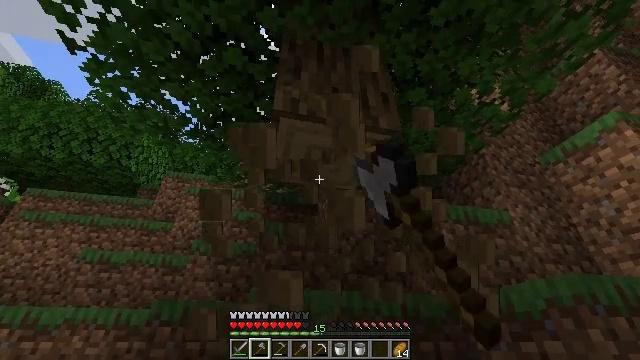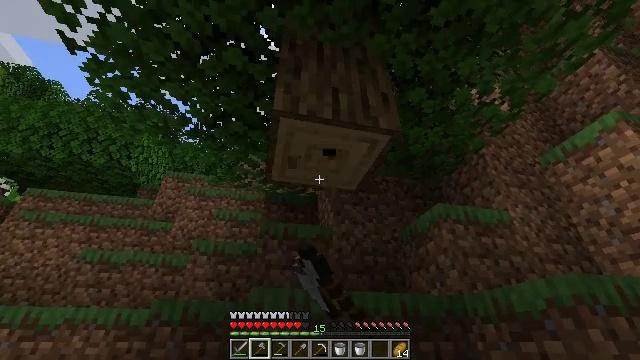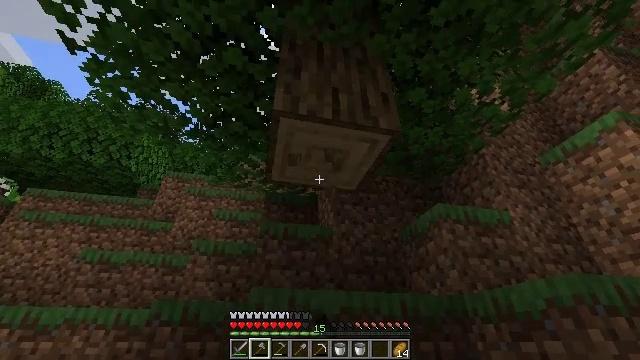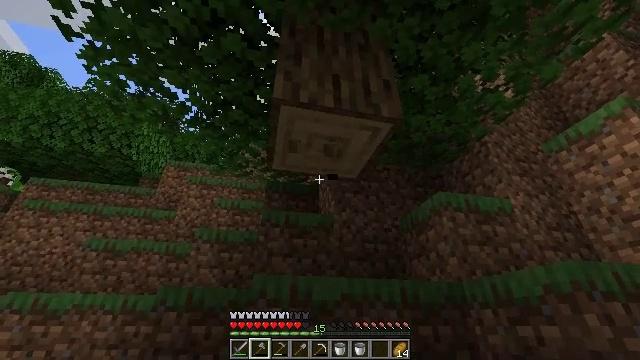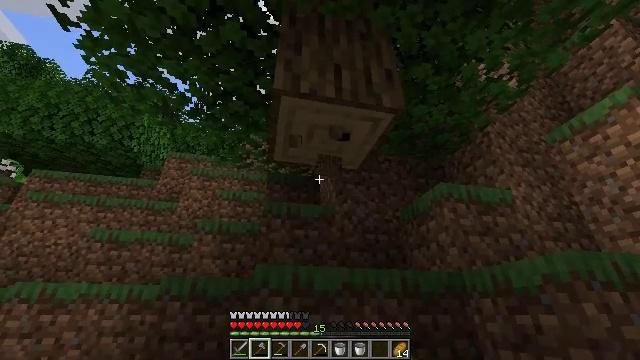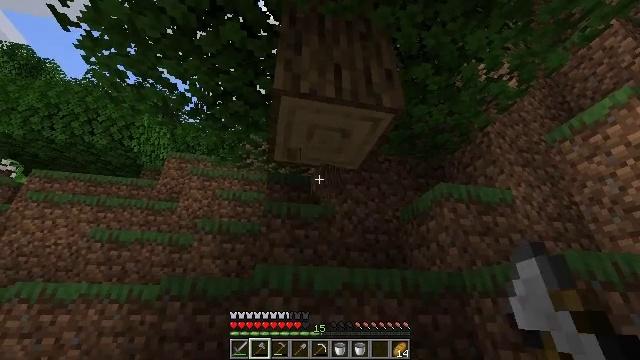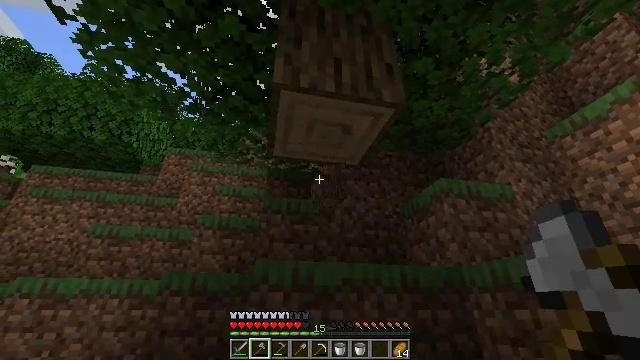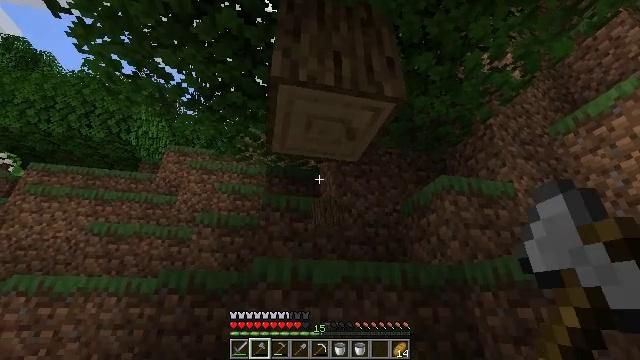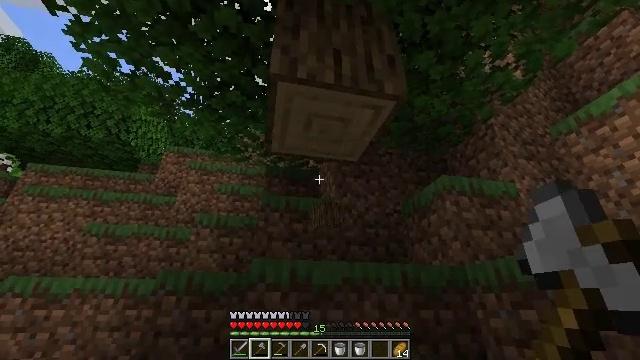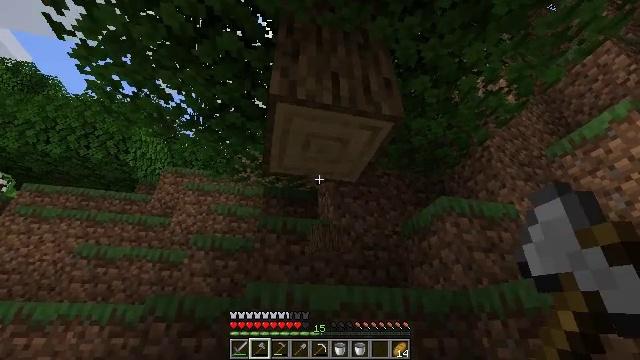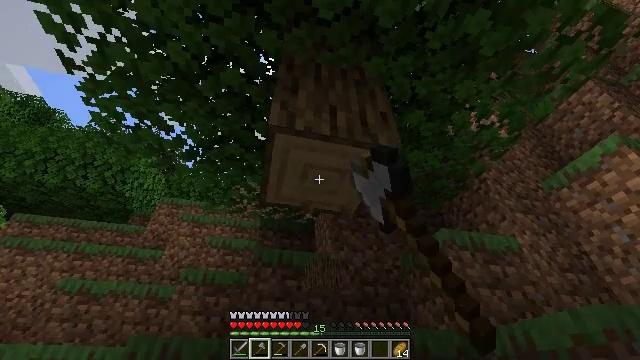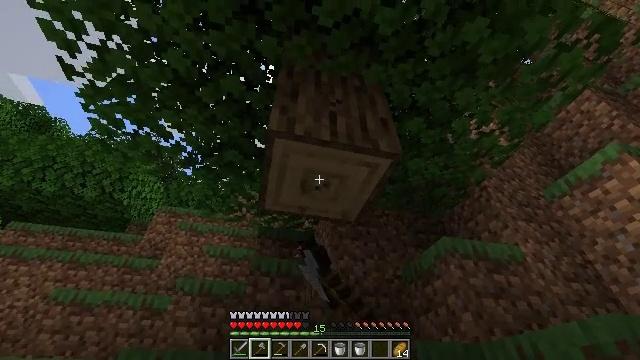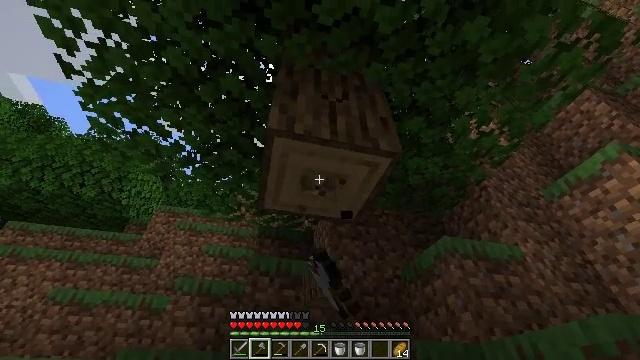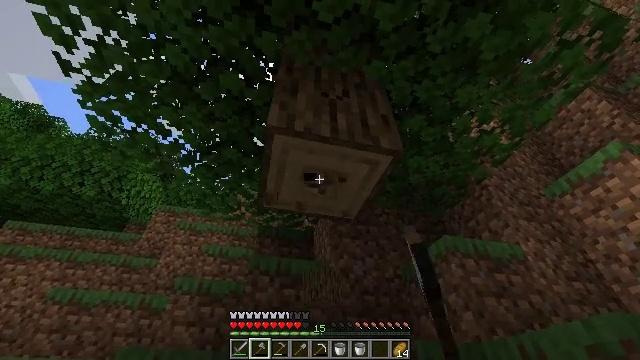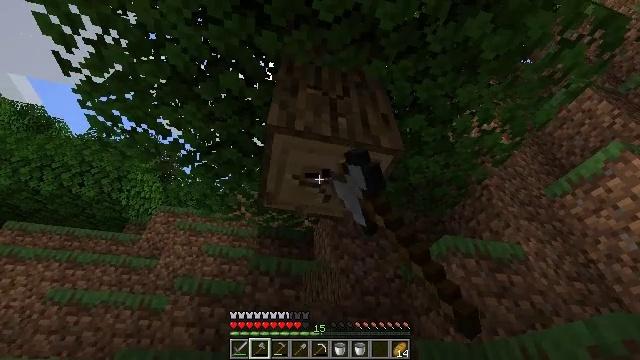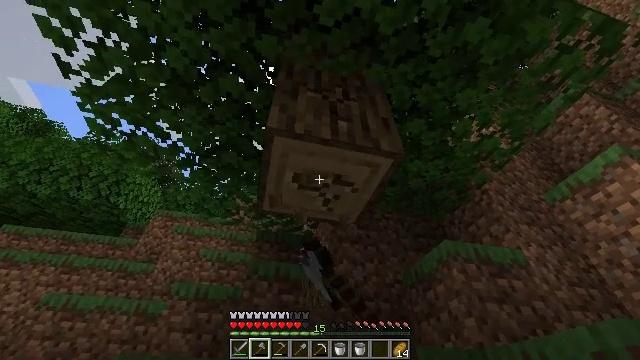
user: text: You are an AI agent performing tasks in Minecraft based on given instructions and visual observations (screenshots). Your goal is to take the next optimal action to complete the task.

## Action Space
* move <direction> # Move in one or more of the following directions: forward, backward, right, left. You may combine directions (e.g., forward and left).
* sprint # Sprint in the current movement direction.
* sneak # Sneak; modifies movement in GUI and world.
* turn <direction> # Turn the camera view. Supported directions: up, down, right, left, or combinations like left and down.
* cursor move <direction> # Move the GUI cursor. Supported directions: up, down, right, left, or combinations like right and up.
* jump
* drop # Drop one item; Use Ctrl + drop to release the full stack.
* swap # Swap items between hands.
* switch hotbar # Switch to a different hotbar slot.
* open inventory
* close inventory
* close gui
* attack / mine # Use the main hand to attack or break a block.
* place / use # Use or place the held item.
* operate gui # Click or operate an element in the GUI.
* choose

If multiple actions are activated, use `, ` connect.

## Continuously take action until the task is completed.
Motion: motion action
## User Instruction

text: Cut down the tree and harvest oak logs.
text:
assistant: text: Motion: attack / mine
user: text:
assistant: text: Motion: attack / mine
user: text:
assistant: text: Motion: turn down, attack / mine
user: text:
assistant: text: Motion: turn down, attack / mine
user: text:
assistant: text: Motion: attack / mine
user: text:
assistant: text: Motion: move forward, attack / mine
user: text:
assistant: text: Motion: move forward, attack / mine
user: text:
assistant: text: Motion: move forward, attack / mine
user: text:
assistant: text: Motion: turn up, attack / mine
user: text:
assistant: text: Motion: turn up, attack / mine
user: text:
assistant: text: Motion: turn up, attack / mine
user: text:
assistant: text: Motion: attack / mine
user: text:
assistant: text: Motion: attack / mine
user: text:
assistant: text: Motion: attack / mine
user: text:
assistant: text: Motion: turn up, attack / mine
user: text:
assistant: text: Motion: turn up, attack / mine
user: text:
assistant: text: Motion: turn up, attack / mine
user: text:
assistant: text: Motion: attack / mine
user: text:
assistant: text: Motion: attack / mine
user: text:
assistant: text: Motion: attack / mine
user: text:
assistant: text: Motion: attack / mine
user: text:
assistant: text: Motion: move forward, attack / mine
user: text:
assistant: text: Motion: move forward, attack / mine
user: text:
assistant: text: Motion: move forward, attack / mine
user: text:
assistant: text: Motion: move forward, attack / mine
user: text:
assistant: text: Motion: move forward, turn up, attack / mine
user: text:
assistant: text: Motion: move forward, turn up, attack / mine
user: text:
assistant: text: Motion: move forward, turn up, attack / mine
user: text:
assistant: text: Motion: move forward, turn up, attack / mine, jump
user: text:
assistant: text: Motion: move forward, turn up, attack / mine, jump